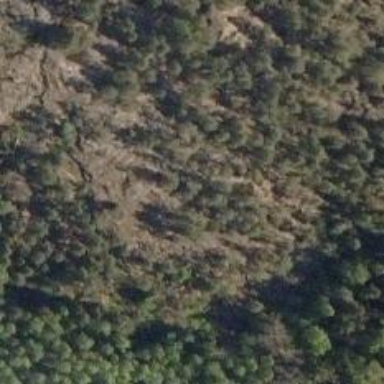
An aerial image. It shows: Natural cliff.